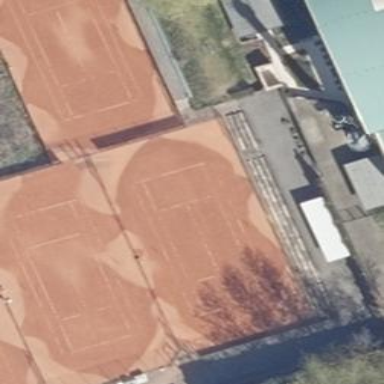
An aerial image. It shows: Tennis court on the leisure land pitch.